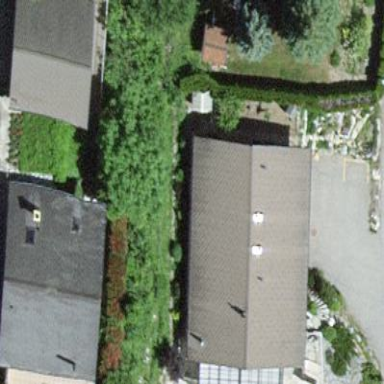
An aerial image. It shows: Residential building.